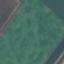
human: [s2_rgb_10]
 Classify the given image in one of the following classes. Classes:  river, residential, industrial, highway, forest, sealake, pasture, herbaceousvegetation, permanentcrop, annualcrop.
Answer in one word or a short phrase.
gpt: AnnualCrop